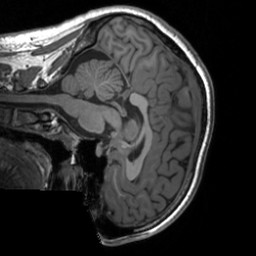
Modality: T1w
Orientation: sagittal
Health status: healthy
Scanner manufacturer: siemens
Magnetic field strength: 3 T
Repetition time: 1.9 s
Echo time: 0.00226 s